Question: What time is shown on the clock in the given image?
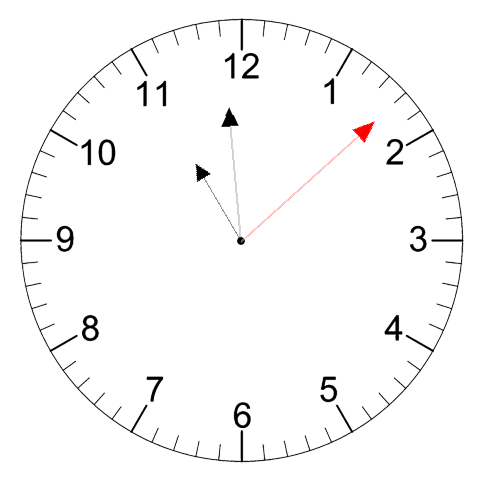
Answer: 10:59:08